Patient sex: F
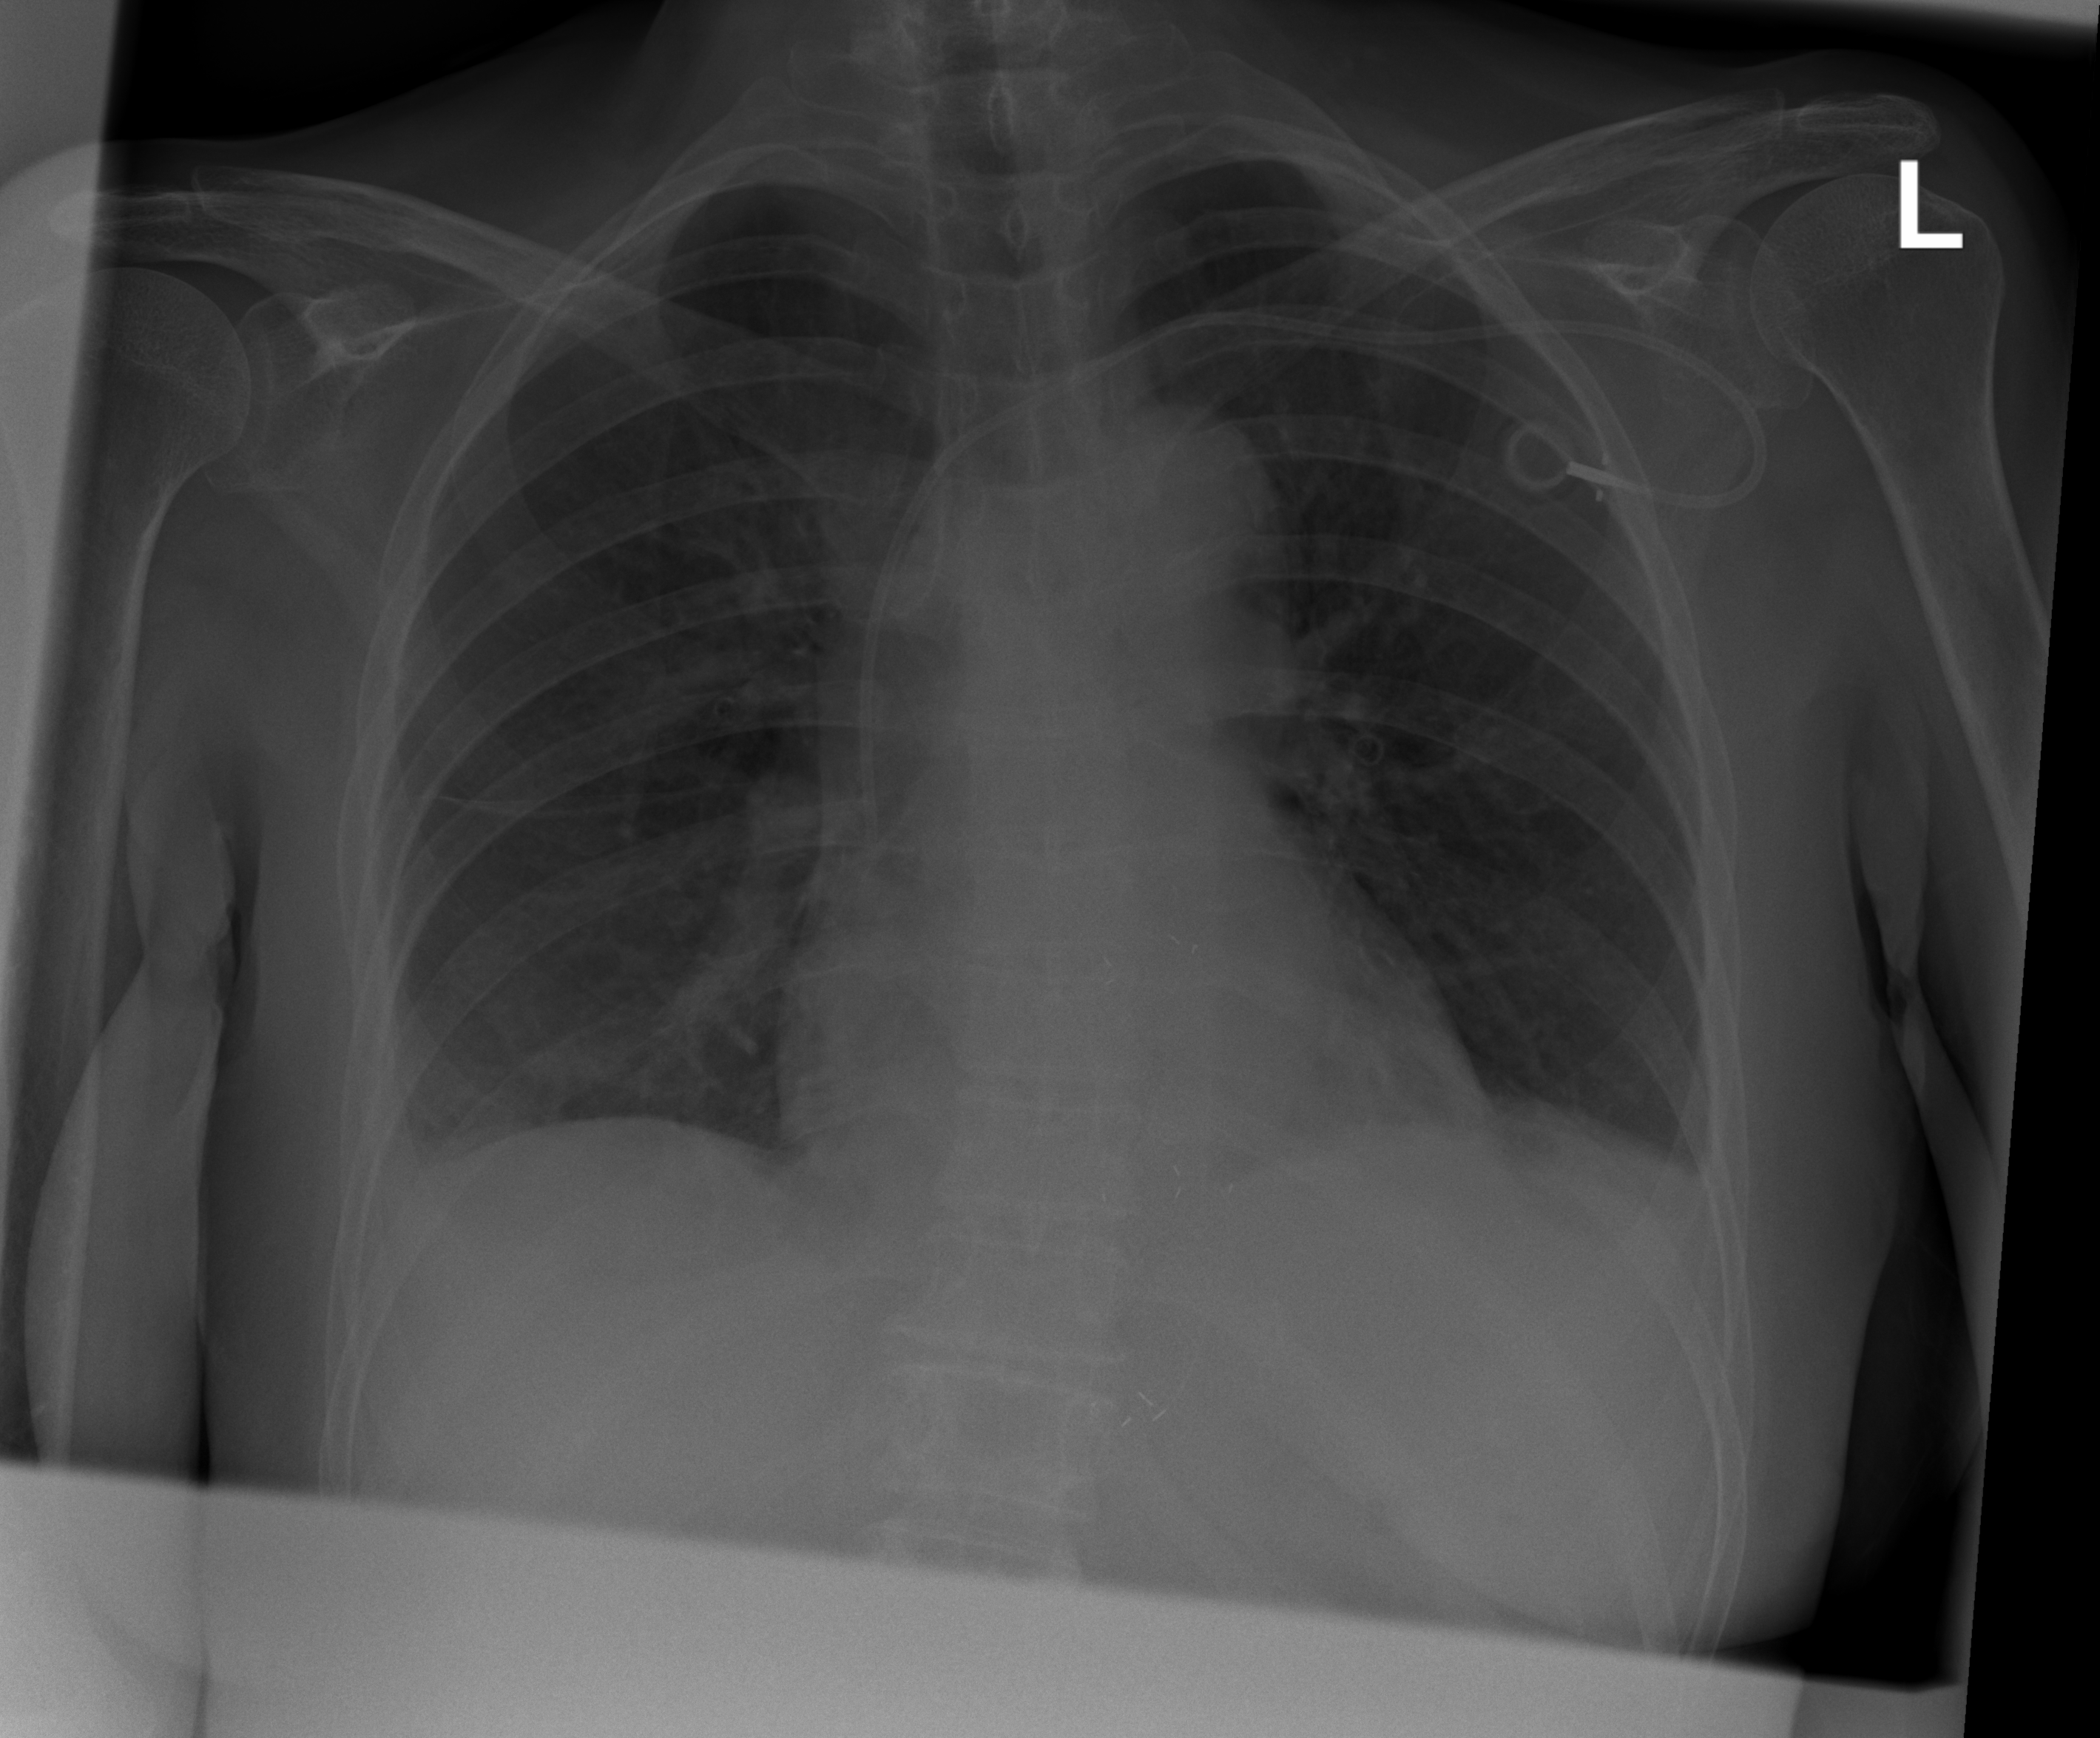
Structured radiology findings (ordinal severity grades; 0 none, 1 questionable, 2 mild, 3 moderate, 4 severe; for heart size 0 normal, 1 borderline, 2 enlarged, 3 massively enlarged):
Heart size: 0
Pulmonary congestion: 0
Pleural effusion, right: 2
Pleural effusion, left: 2
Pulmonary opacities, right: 0
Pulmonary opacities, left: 0
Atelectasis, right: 2
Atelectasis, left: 2